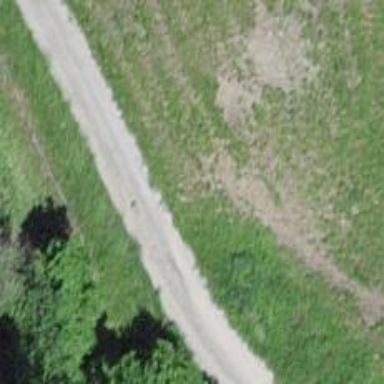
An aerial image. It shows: Gravel track with grade4 tracktype.